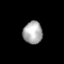
Tissue: lung
Cell type: Endothelial cells
Senescence score: 0.7044
Nuclear area (px): 428
Mean DAPI intensity: 170.379